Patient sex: M
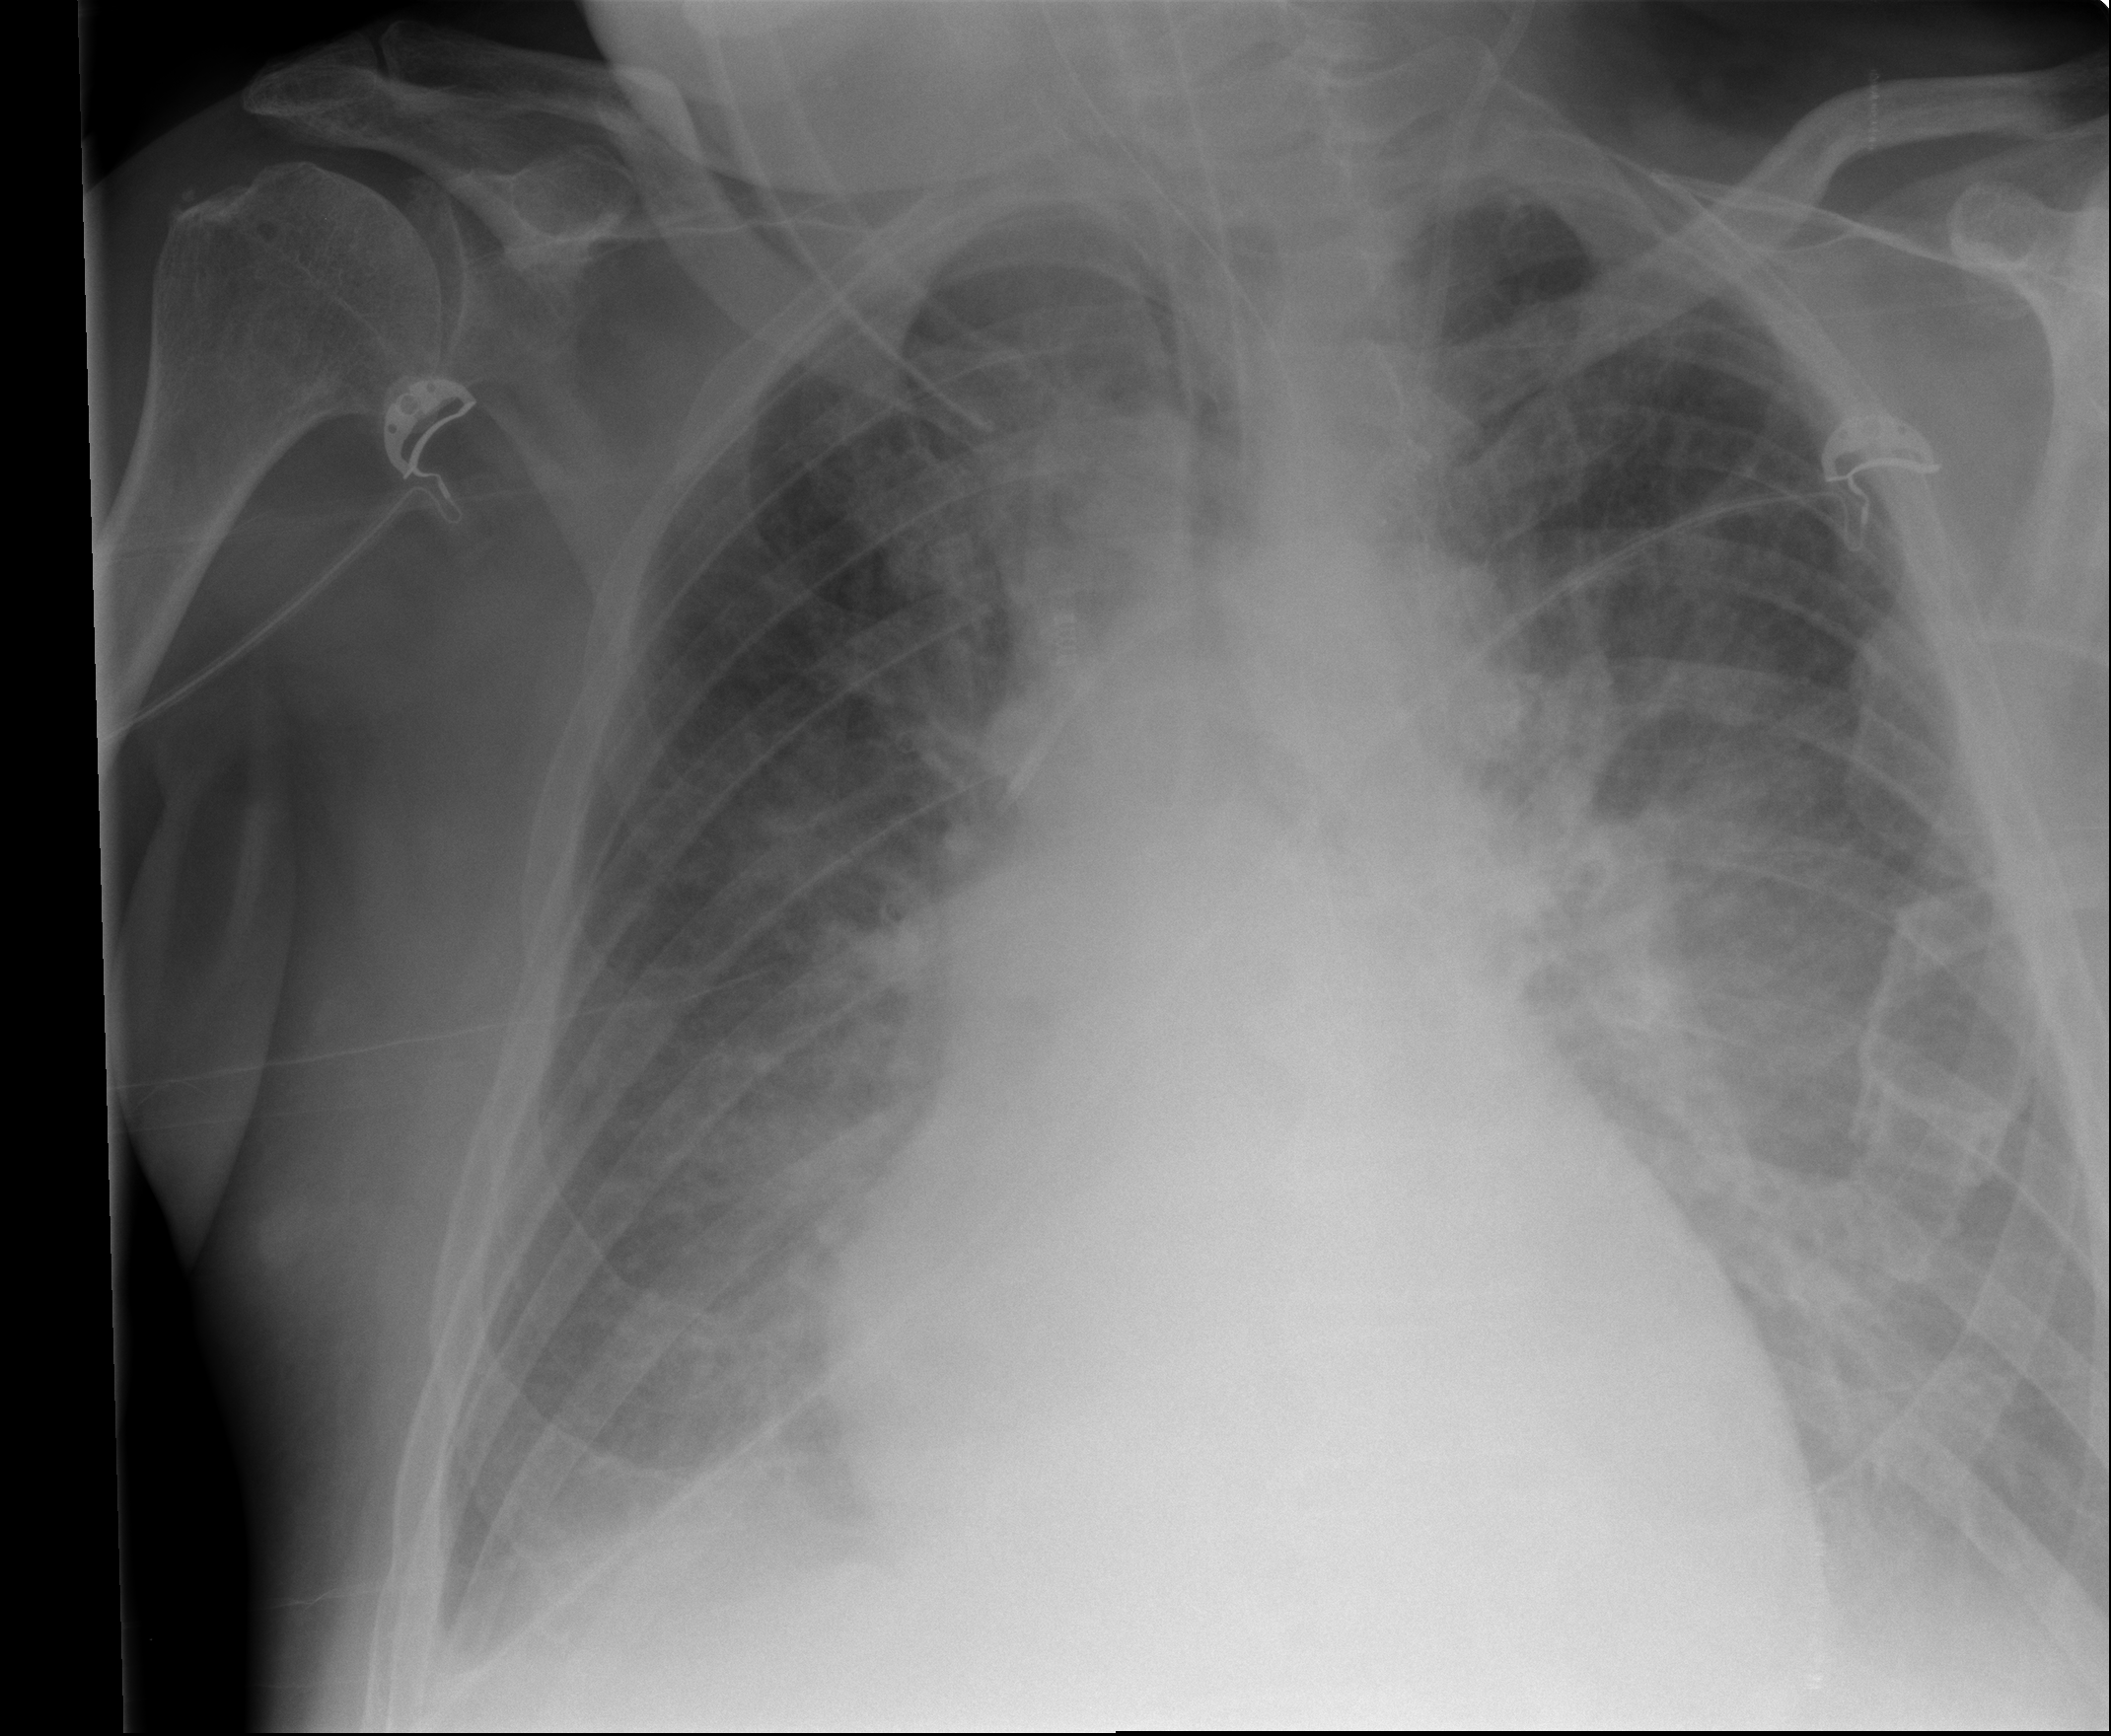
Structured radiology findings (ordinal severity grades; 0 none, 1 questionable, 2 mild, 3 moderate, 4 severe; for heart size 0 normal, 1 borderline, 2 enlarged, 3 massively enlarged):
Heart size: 2
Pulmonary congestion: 2
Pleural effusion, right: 1
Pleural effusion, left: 1
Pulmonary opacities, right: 0
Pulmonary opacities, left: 0
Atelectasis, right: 2
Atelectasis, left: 2